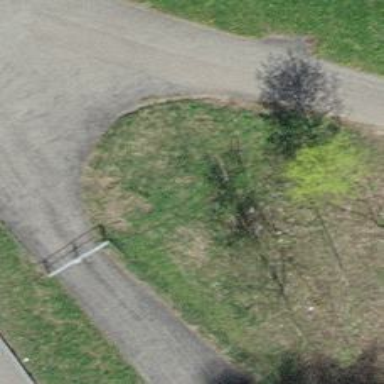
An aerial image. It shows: Paved service road.